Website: bh-photo
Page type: address-validator
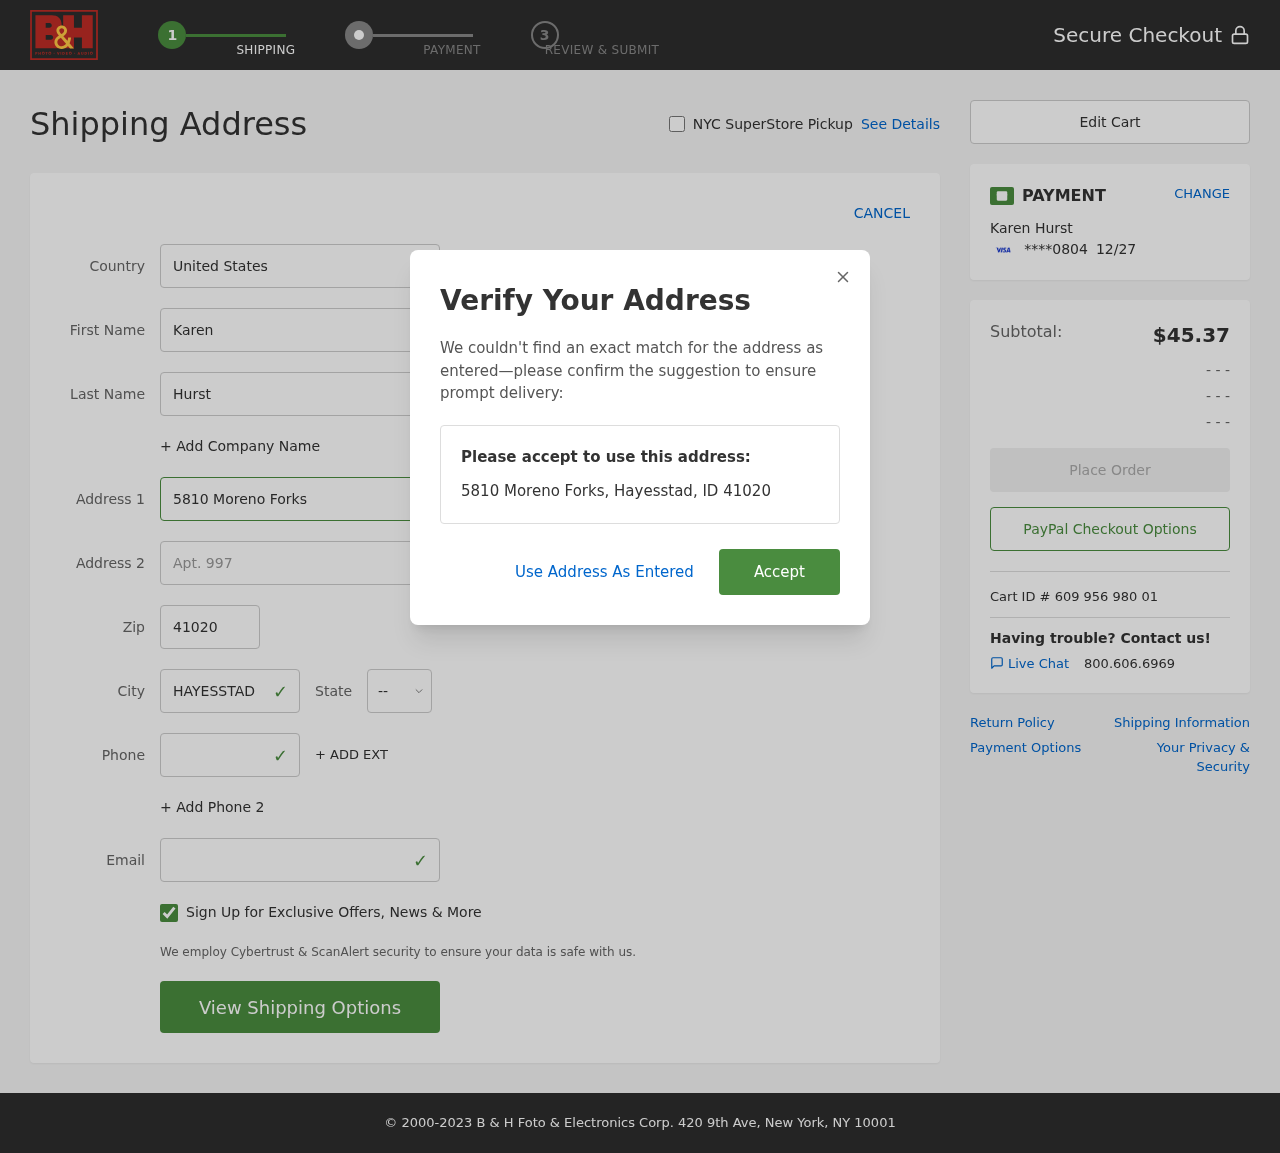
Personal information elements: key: PII_CARD_EXPIRY
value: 12/27
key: PII_CARD_LAST4
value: ****0804
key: PII_CITY
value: Hayesstad
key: PII_COUNTRY
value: United States
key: PII_EMAIL
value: karen_hurst@yahoo.com
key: PII_FIRSTNAME
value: Karen
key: PII_FULLNAME
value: Karen Hurst
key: PII_LASTNAME
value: Hurst
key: PII_PHONE
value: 6028860027
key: PII_POSTCODE
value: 41020
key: PII_STATE_ABBR
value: ID
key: PII_STREET
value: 5810 Moreno Forks
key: PII_STREET2
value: Apt. 997
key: PII_CITY_STATE_ZIP
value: Hayesstad, ID 41020
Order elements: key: ORDER_SUBTOTAL
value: $45.37
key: ORDER_ID
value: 609 956 980 01